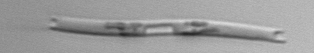
Label: Eucampia_morphytype1